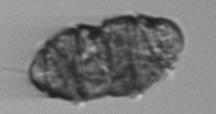
Label: Margalefidinium